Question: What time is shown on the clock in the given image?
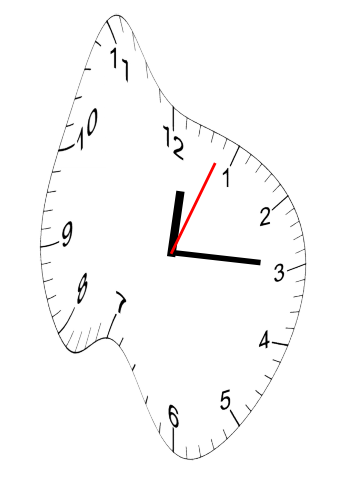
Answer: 12:15:04